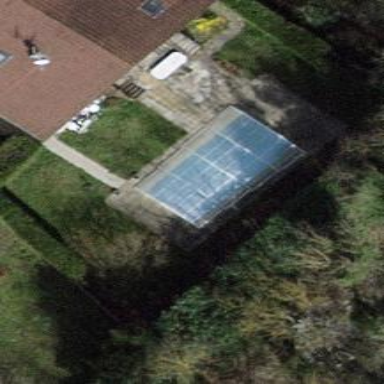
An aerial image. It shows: Swimming pool located in leisure land.